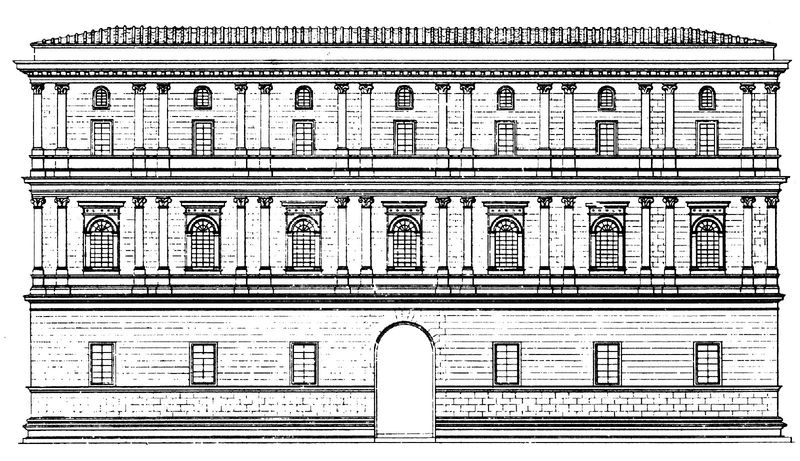
Titel: Palazzo Torlonia Giraud, Via della Conciliazione, Rom
Künstler: Andrea Bregno
Standort: Rom (EU - I - Latium)
Schlagwörter: fenster, skizze, säulen, zeichnung, dach, gebäude, haus, architektur, steine, renaissance, doppelsäule, bogen, fassade, mauer, pilaster, tor, balkone, eingang, sprossen, palast, mauerwerk, schwarzweiß, kapitelle, rustika, korinthisch, klassik, säulenpaar, fensterreihe, planskizze, schwarweiß